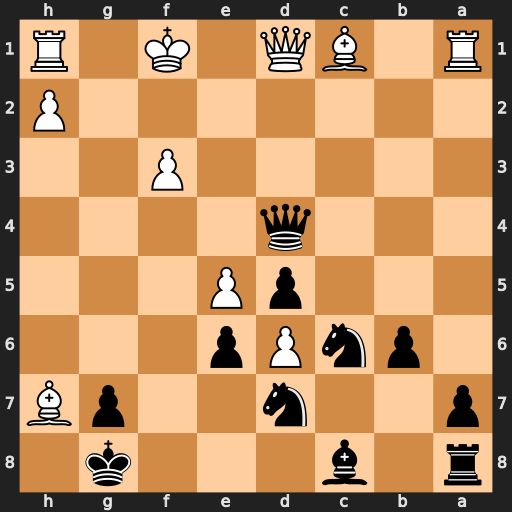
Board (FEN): r1b3k1/p2n2pB/1pnPp3/3pP3/3q4/5P2/7P/R1BQ1K1R
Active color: b
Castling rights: -
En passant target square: -
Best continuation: Kxh7 Qxd4 Nxd4